Question: Best
I've the problem that I don't know how to use the Bosphorus data .
First of all, my final goal is, to create a 3D face recognition system from the Bosphorus database. But unfortunately I don't know how to do this. I don't ask you how to solve the 3d face recognition but I only really like to know how to handle this data so that I can create this application. I've tried a lot of things but non of them worked. And almost all the papers start from a given 3D face.
This Bosphorus database provides me the following data
- - -
And that its basicly everything.
But before I go further, here is the description of the Nx5 Matrix :
'''
% Date: 2008
% Outputs:
% zmin : minimum depth value denoting the background | = -<PHONE>
% nrows : subsampled number of rows | = 229
% ncols : subsampled number of columns | = 188
% imfile : image file name
% data : Nx5 matrix where columns are 3D coordinates and 2D | N = 43052
% normalized image coordinates respectively. 2D coordinates are
% normalized to the range [0,1]. N = nrows*ncols. In this matrix, values
% that are equal to zmin denotes the background.
-<PHONE> -<PHONE> -<PHONE> 0,995567 0,003639
-<PHONE> -<PHONE> -<PHONE> 0,990248 0,003639
-<PHONE> -<PHONE> -<PHONE> 0,984929 0,003639
... ... ... ... ...
'''
And now the real question: ?
First of all, how do I create an 3D image like in the following image by this data?

Secondly, the Bosphorus data is normalized. But the landmarks are not.
How can I plot, use, anker, refer the landmark points on that 3D image?
Third, How can I calculate the geodesic distance between 2 points from the 3D image?
E.g. the geodesic distance between two landmarks (shortest path, Dijkstra). Thus how do I hop from the one to another.
And that is basicly it.
I've tried a lot of papers but all of them starts with the given 3D image even though they use the Bosphorus database or a similar one.
I hope that someone can help me, everything is welcome
Kind regards
Dieter
-- For this project, I'm using Matlab. But I think that if you've a general idea, that the environment would be independent to solve it --
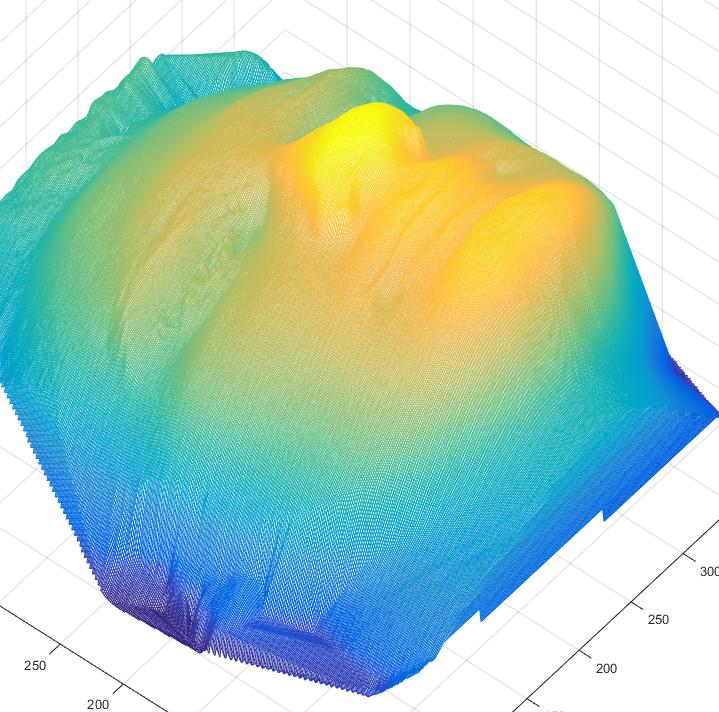
Answer: Best myself
Like said before, the Bosphorus data contains normalized data.
Only the first 3 column vectors are here important because they refer to the 3D data.
Thus if xyz, is our matrix with our normalized data
'''
xyz = 3normalizedColumnsXYZ;
%% Then, you will get the mesh via the following piece of code
x_plot = linspace(min( xyz(:,1)),max( xyz(:,1)),n);
y_plot = linspace(min( xyz(:,2)),max( xyz(:,2)),n);
[XI, YI] = meshgrid( x_plot, y_plot);
ZI = griddata( xyz(:,1), xyz(:,2), xyz(:,3), XI, YI);
%%plot the mesh - if you want to
figure(1)
mesh( XI, YI, ZI)
'''
Kind regards to myself